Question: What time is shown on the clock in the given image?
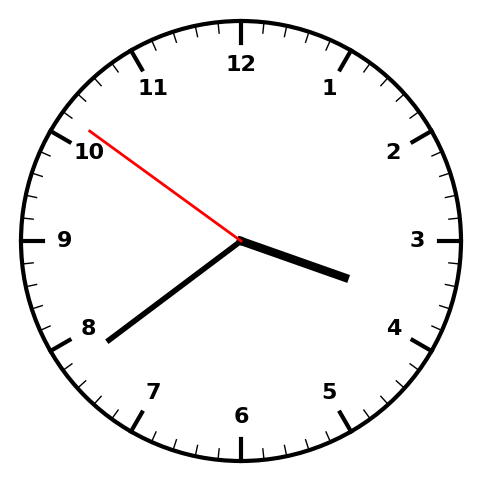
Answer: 03:38:51